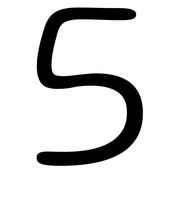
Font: Gluten_ExtraLight